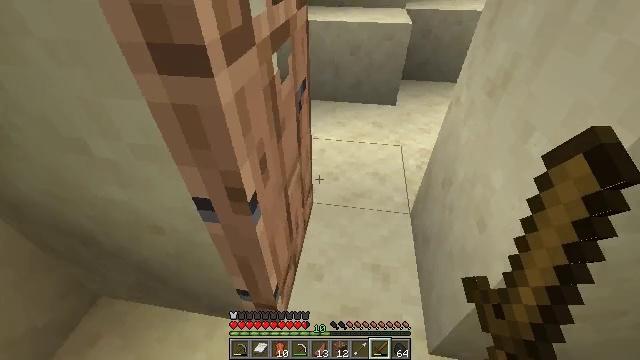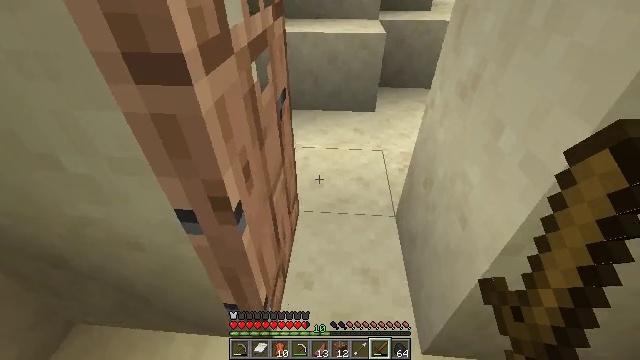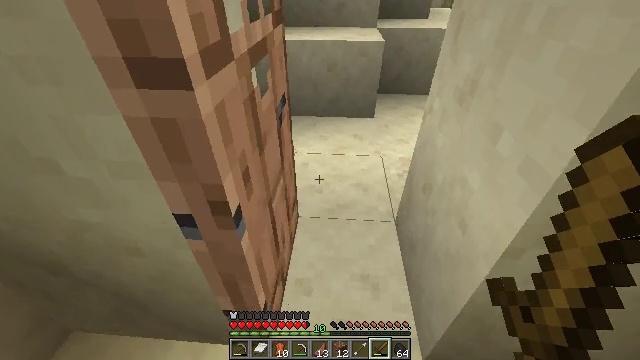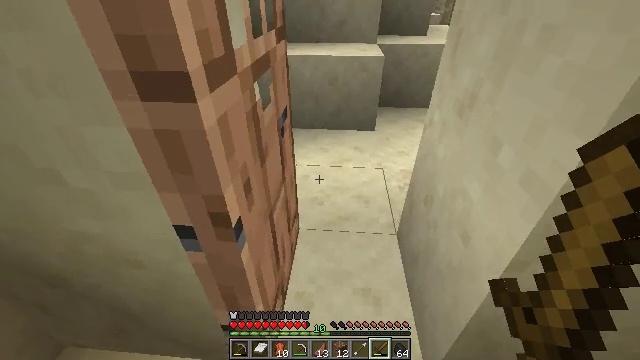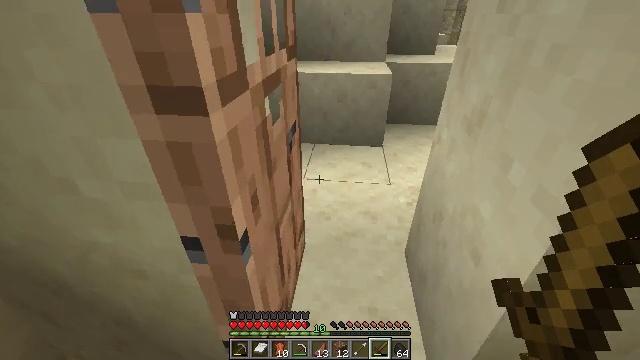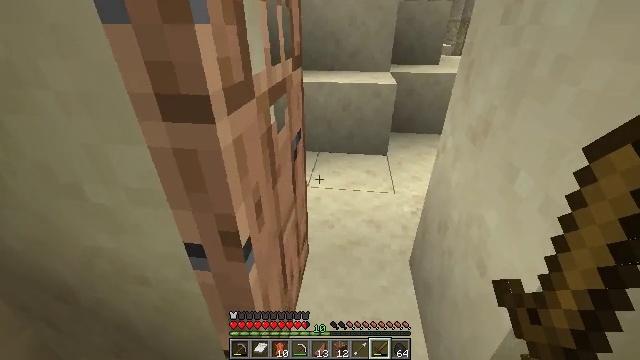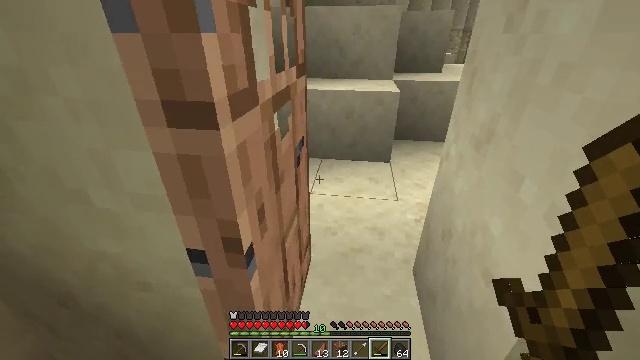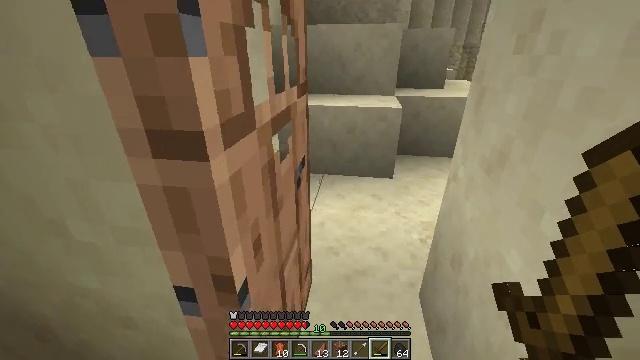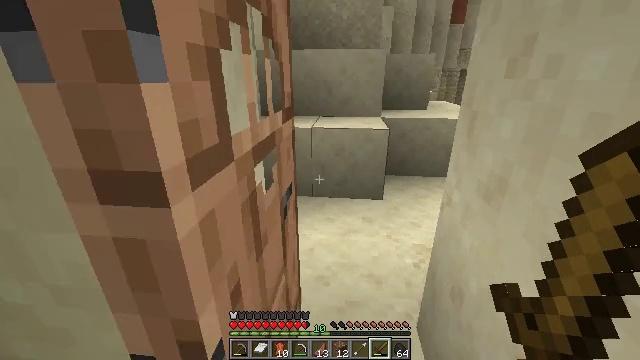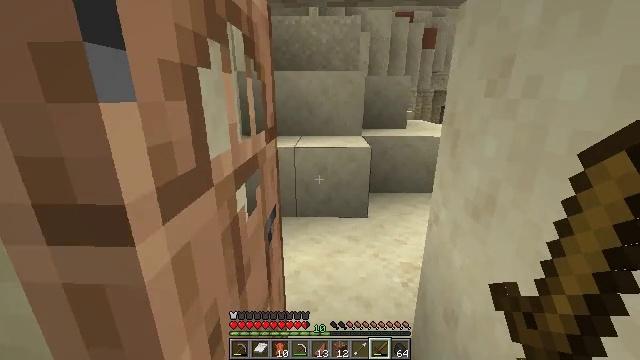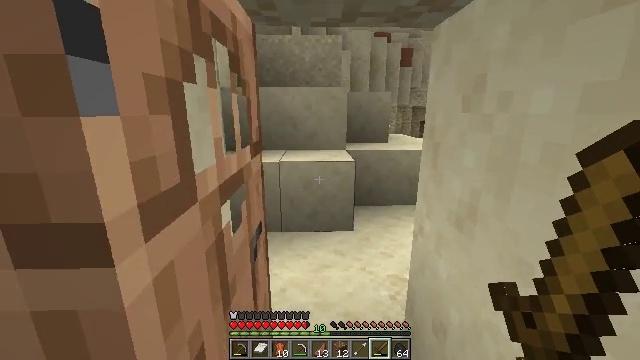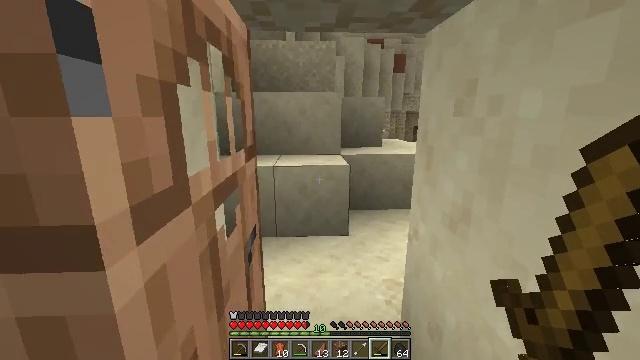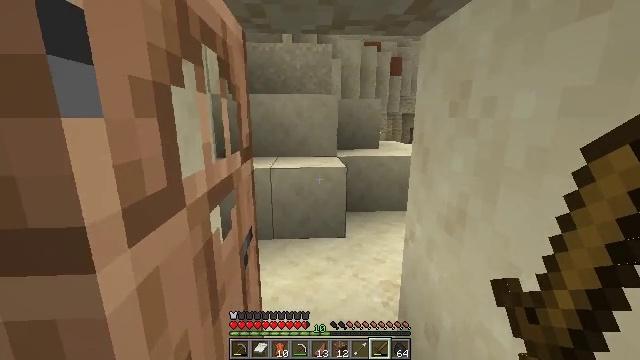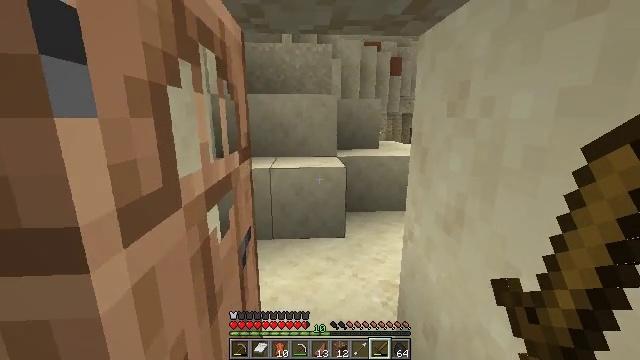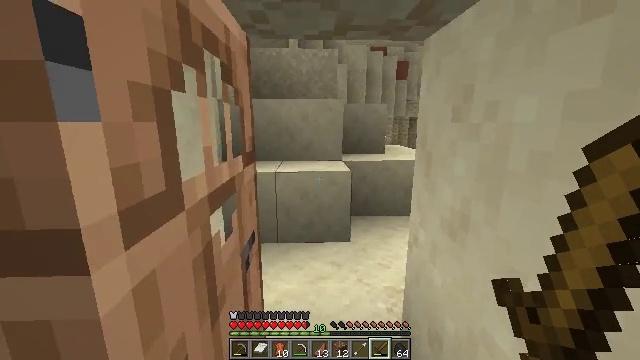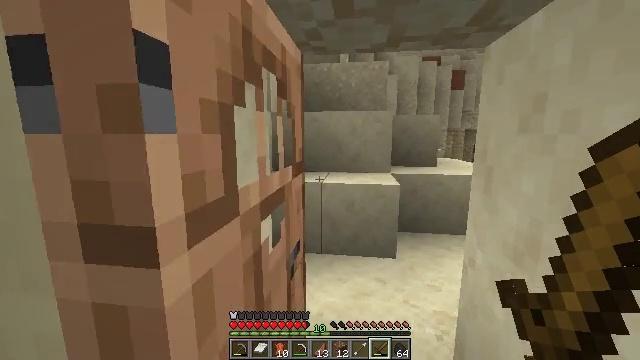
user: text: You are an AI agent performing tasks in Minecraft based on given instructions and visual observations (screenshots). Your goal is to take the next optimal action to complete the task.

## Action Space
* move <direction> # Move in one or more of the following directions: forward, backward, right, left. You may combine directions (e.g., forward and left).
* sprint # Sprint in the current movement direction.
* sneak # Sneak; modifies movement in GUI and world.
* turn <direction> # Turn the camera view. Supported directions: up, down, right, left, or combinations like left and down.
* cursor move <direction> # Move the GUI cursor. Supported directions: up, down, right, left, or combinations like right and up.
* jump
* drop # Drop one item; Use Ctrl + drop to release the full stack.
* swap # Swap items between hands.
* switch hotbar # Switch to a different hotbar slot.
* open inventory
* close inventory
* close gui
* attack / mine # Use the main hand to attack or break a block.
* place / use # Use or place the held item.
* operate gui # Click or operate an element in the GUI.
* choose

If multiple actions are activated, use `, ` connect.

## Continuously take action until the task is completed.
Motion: motion action
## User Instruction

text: Harvest the cactus plant.
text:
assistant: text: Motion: turn right and up
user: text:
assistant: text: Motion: turn up
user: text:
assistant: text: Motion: turn up
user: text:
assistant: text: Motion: turn left and up
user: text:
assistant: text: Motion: turn left and up
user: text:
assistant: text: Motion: turn up
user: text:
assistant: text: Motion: move forward, turn up
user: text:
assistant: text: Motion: move forward, turn right and up
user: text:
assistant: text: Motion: move forward, turn right and up
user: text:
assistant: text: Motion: move forward, turn right and up
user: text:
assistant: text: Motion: move forward, turn right and up
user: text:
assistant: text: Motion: move forward
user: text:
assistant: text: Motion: move forward
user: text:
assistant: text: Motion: move forward, turn left
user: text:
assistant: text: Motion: move forward, sprint, turn left and up
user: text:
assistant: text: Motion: move forward, sprint, turn left and up
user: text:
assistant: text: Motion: move forward, sprint, turn left and up
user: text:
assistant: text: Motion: move forward, sprint
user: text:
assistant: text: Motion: move forward, turn right and up
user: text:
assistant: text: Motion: move forward, turn right
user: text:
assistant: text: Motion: move forward, turn right and down
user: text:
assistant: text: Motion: move forward, turn right and down
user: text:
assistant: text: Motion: move forward, turn right
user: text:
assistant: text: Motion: move forward and move right, turn right
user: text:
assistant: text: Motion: move forward and move right
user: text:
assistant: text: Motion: move forward and move right
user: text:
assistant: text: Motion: move forward and move right
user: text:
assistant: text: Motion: move forward and move right, sprint
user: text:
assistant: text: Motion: move forward, sprint
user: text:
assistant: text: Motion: move forward, sprint